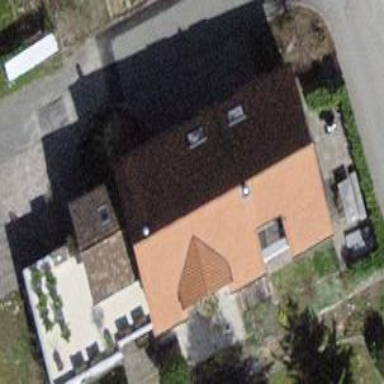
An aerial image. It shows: Building with tile roof.